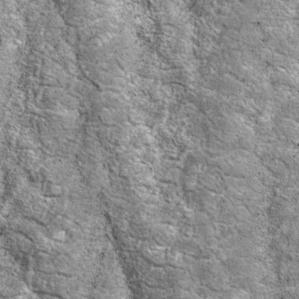
Label: non_frost